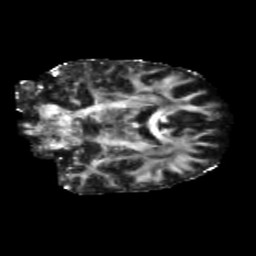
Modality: FA
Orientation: coronal
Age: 71
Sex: female
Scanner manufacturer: siemens
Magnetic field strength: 3 T
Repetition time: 5.25 s
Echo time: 0.08 s